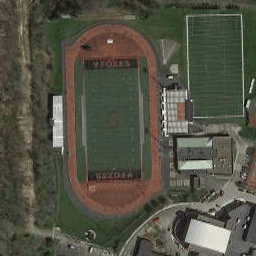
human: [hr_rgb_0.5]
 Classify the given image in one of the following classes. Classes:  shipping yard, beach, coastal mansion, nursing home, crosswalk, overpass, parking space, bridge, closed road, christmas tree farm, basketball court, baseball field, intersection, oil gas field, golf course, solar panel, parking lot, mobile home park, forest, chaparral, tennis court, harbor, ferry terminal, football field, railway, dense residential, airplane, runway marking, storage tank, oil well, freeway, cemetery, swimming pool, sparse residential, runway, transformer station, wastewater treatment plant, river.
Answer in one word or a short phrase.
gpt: football field